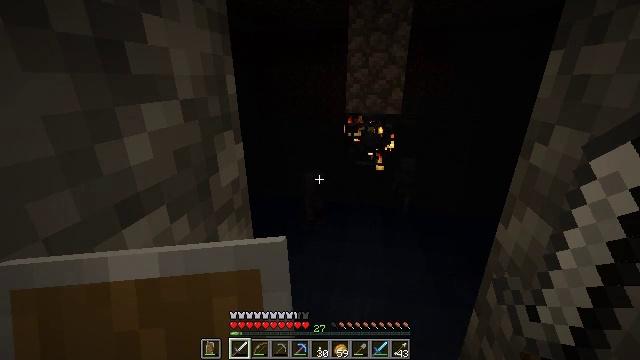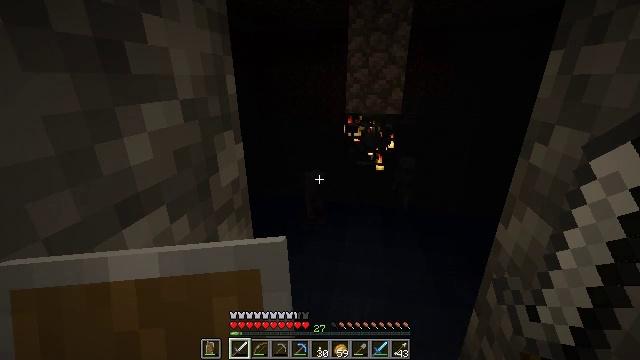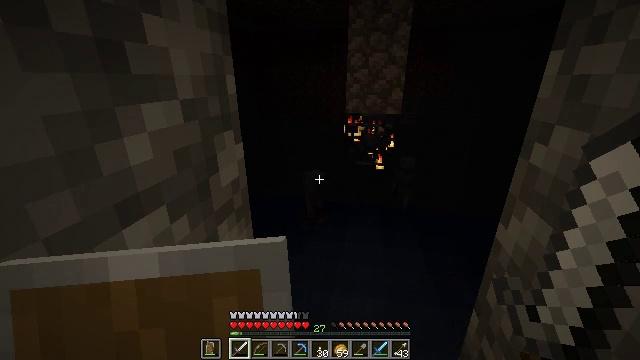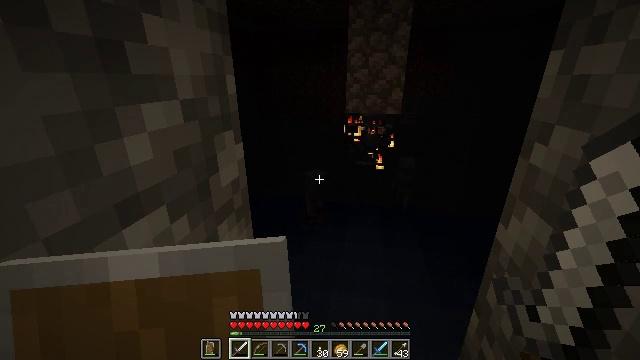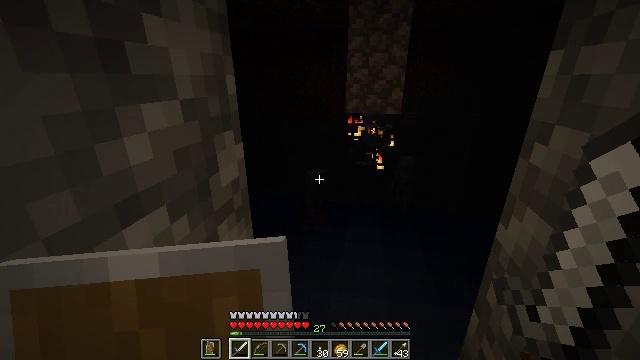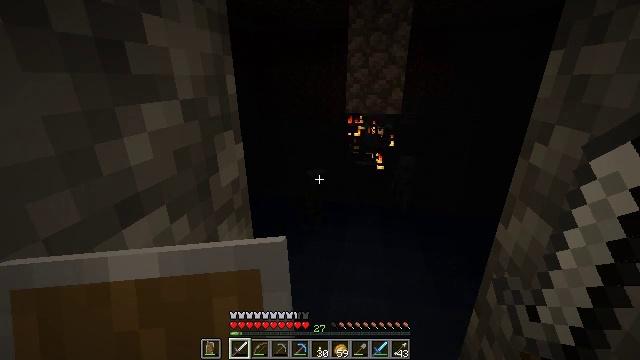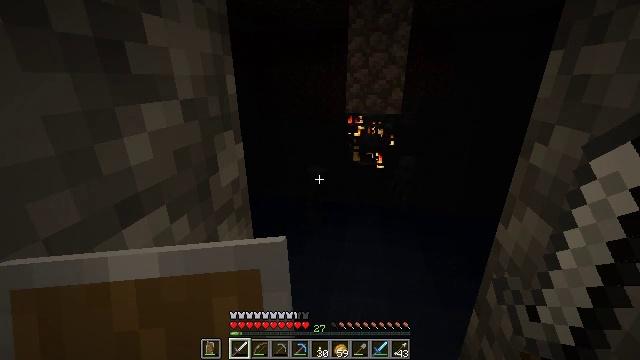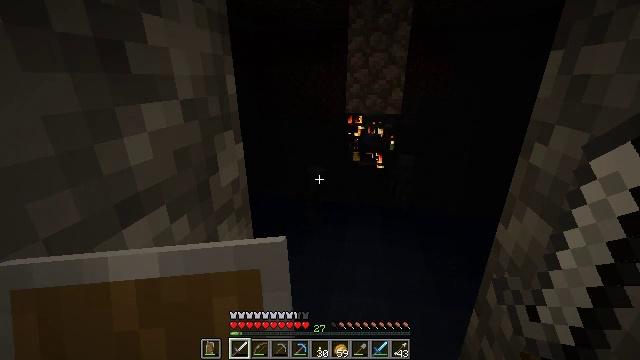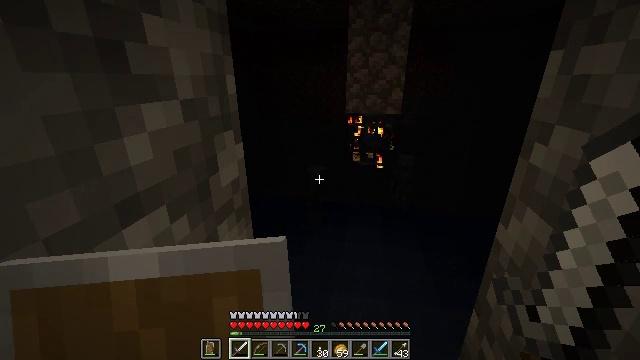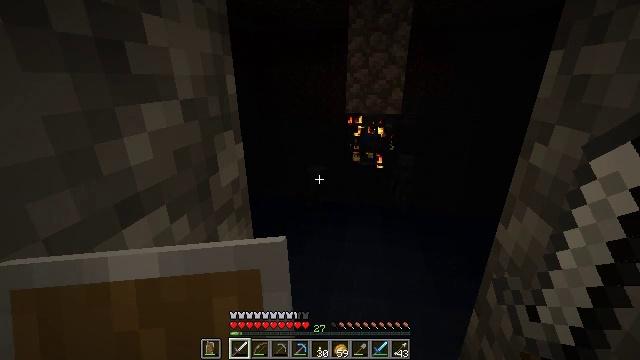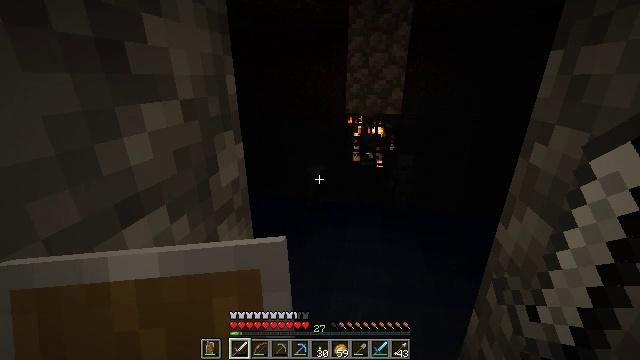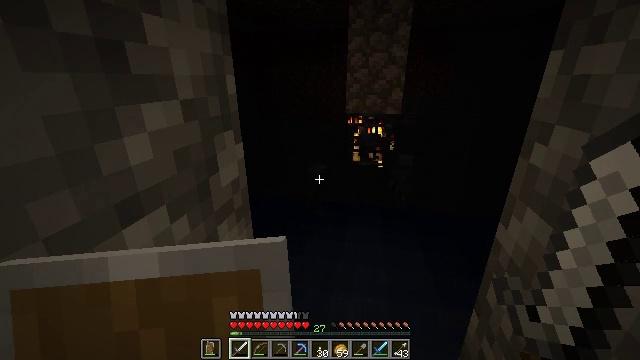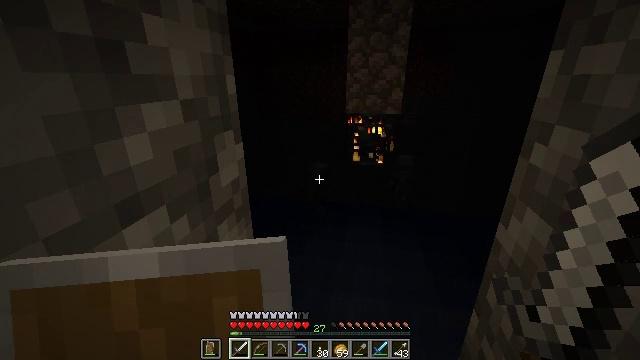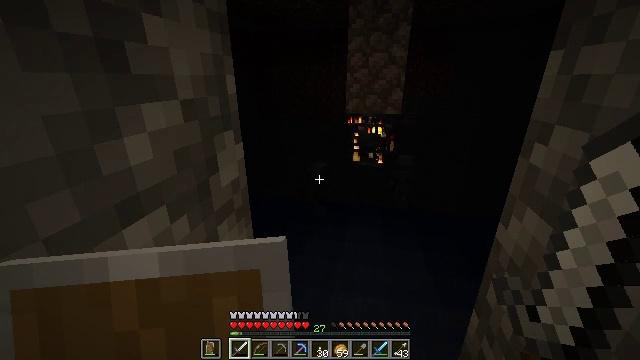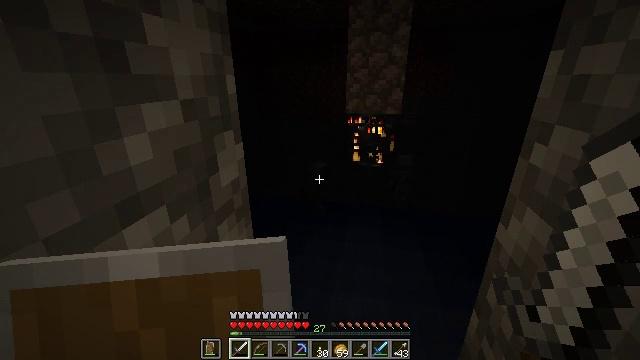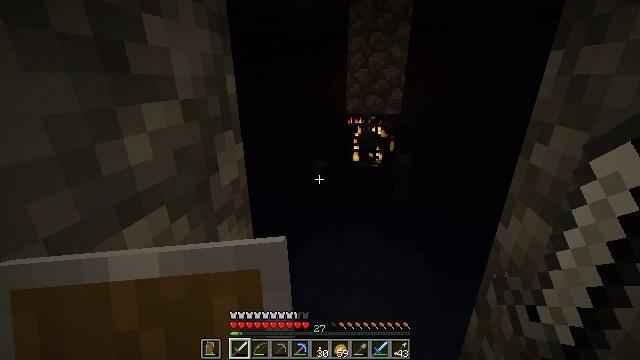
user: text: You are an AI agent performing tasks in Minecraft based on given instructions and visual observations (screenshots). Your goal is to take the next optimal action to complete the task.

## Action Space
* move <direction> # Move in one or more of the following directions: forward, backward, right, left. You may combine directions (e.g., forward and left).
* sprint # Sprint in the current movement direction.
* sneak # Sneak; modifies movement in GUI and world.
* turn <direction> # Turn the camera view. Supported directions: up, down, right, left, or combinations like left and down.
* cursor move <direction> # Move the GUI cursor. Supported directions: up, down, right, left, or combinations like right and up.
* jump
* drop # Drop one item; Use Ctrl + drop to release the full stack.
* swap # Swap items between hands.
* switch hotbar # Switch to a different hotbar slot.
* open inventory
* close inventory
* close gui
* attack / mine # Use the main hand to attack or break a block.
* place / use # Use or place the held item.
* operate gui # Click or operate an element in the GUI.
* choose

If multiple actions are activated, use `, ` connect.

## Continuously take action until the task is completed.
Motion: motion action
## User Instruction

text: Drop an iron sword.
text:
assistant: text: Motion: no_op
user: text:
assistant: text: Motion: no_op
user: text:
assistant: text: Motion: no_op
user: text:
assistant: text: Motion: no_op
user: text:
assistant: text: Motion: no_op
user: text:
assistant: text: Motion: no_op
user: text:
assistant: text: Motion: no_op
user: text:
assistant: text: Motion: no_op
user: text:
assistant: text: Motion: no_op
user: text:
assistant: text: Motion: no_op
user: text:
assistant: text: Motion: no_op
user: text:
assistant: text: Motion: no_op
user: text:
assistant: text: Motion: no_op
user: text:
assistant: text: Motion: no_op
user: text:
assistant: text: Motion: no_op
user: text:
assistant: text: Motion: no_op
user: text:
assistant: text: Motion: no_op
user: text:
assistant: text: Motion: no_op
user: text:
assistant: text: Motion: no_op
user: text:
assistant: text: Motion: no_op
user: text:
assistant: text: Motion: no_op
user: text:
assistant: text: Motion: no_op
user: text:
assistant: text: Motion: no_op
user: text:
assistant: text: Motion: no_op
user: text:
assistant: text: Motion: no_op
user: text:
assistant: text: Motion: no_op
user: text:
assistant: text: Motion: no_op
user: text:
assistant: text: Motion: no_op
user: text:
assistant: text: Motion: no_op
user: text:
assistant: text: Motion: no_op